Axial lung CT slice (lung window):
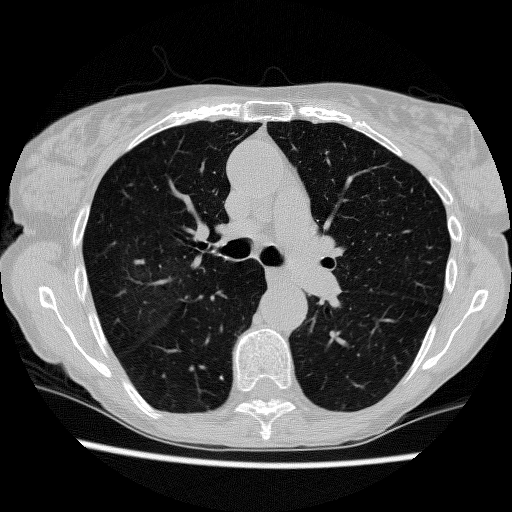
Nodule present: no